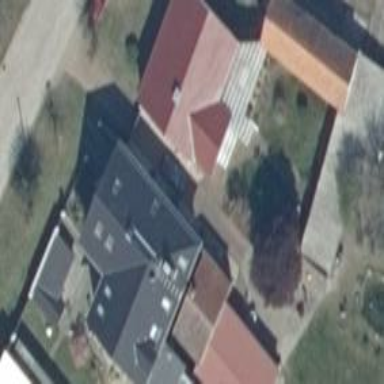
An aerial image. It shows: Gabled roofed house.